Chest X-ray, PA view. Patient: 31 years old, sex M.
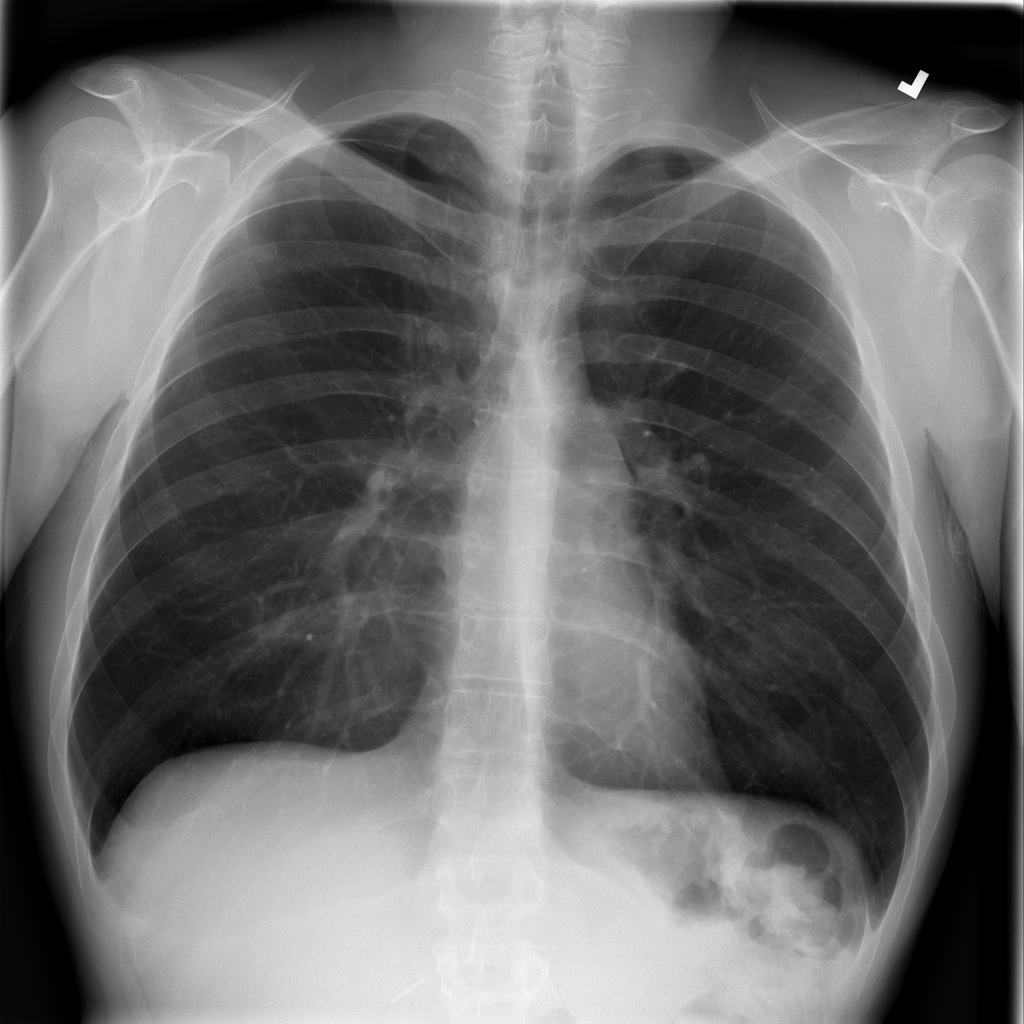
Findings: Infiltration, Nodule